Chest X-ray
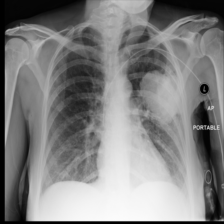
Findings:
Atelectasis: negative
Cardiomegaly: negative
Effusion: negative
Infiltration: negative
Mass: positive
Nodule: negative
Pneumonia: negative
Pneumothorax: negative
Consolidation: negative
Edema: negative
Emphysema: negative
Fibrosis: negative
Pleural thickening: negative
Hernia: negative